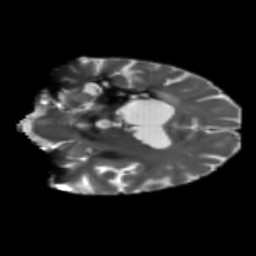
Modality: T2w
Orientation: coronal
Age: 53
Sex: female
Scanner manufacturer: siemens
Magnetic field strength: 3 T
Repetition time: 5.47 s
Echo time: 0.0854 s